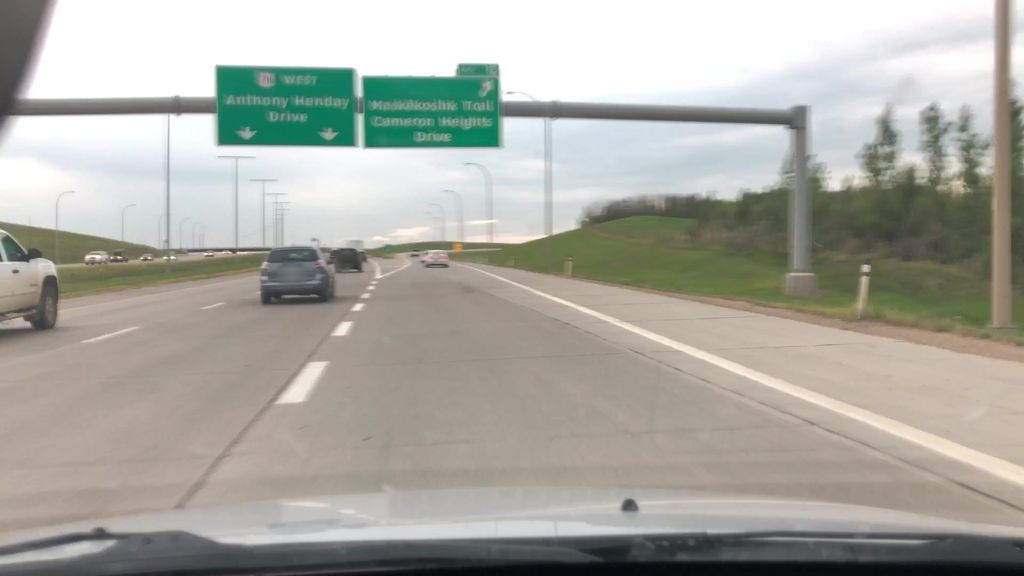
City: edmonton